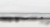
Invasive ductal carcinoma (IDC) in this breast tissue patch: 0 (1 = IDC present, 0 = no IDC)